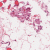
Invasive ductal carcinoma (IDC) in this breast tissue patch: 0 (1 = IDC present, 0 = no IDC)